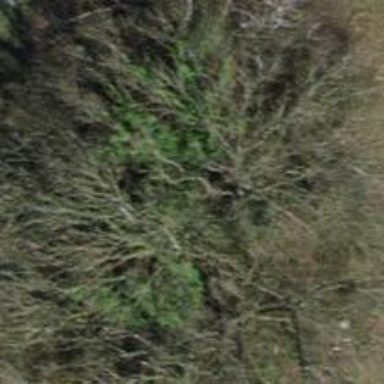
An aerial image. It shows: Broadleaved tree with lush leaves.